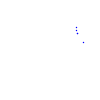
Particle: proton